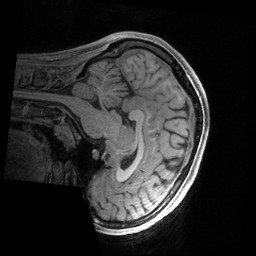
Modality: T1w
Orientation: sagittal
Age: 24
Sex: female
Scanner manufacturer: siemens
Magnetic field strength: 3 T
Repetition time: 2.4 s
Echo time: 0.00231 s